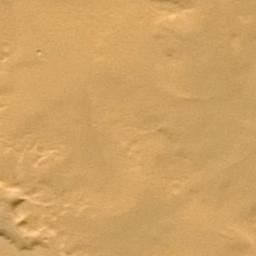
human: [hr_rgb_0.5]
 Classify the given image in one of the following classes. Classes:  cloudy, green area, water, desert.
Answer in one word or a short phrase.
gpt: desert